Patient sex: M
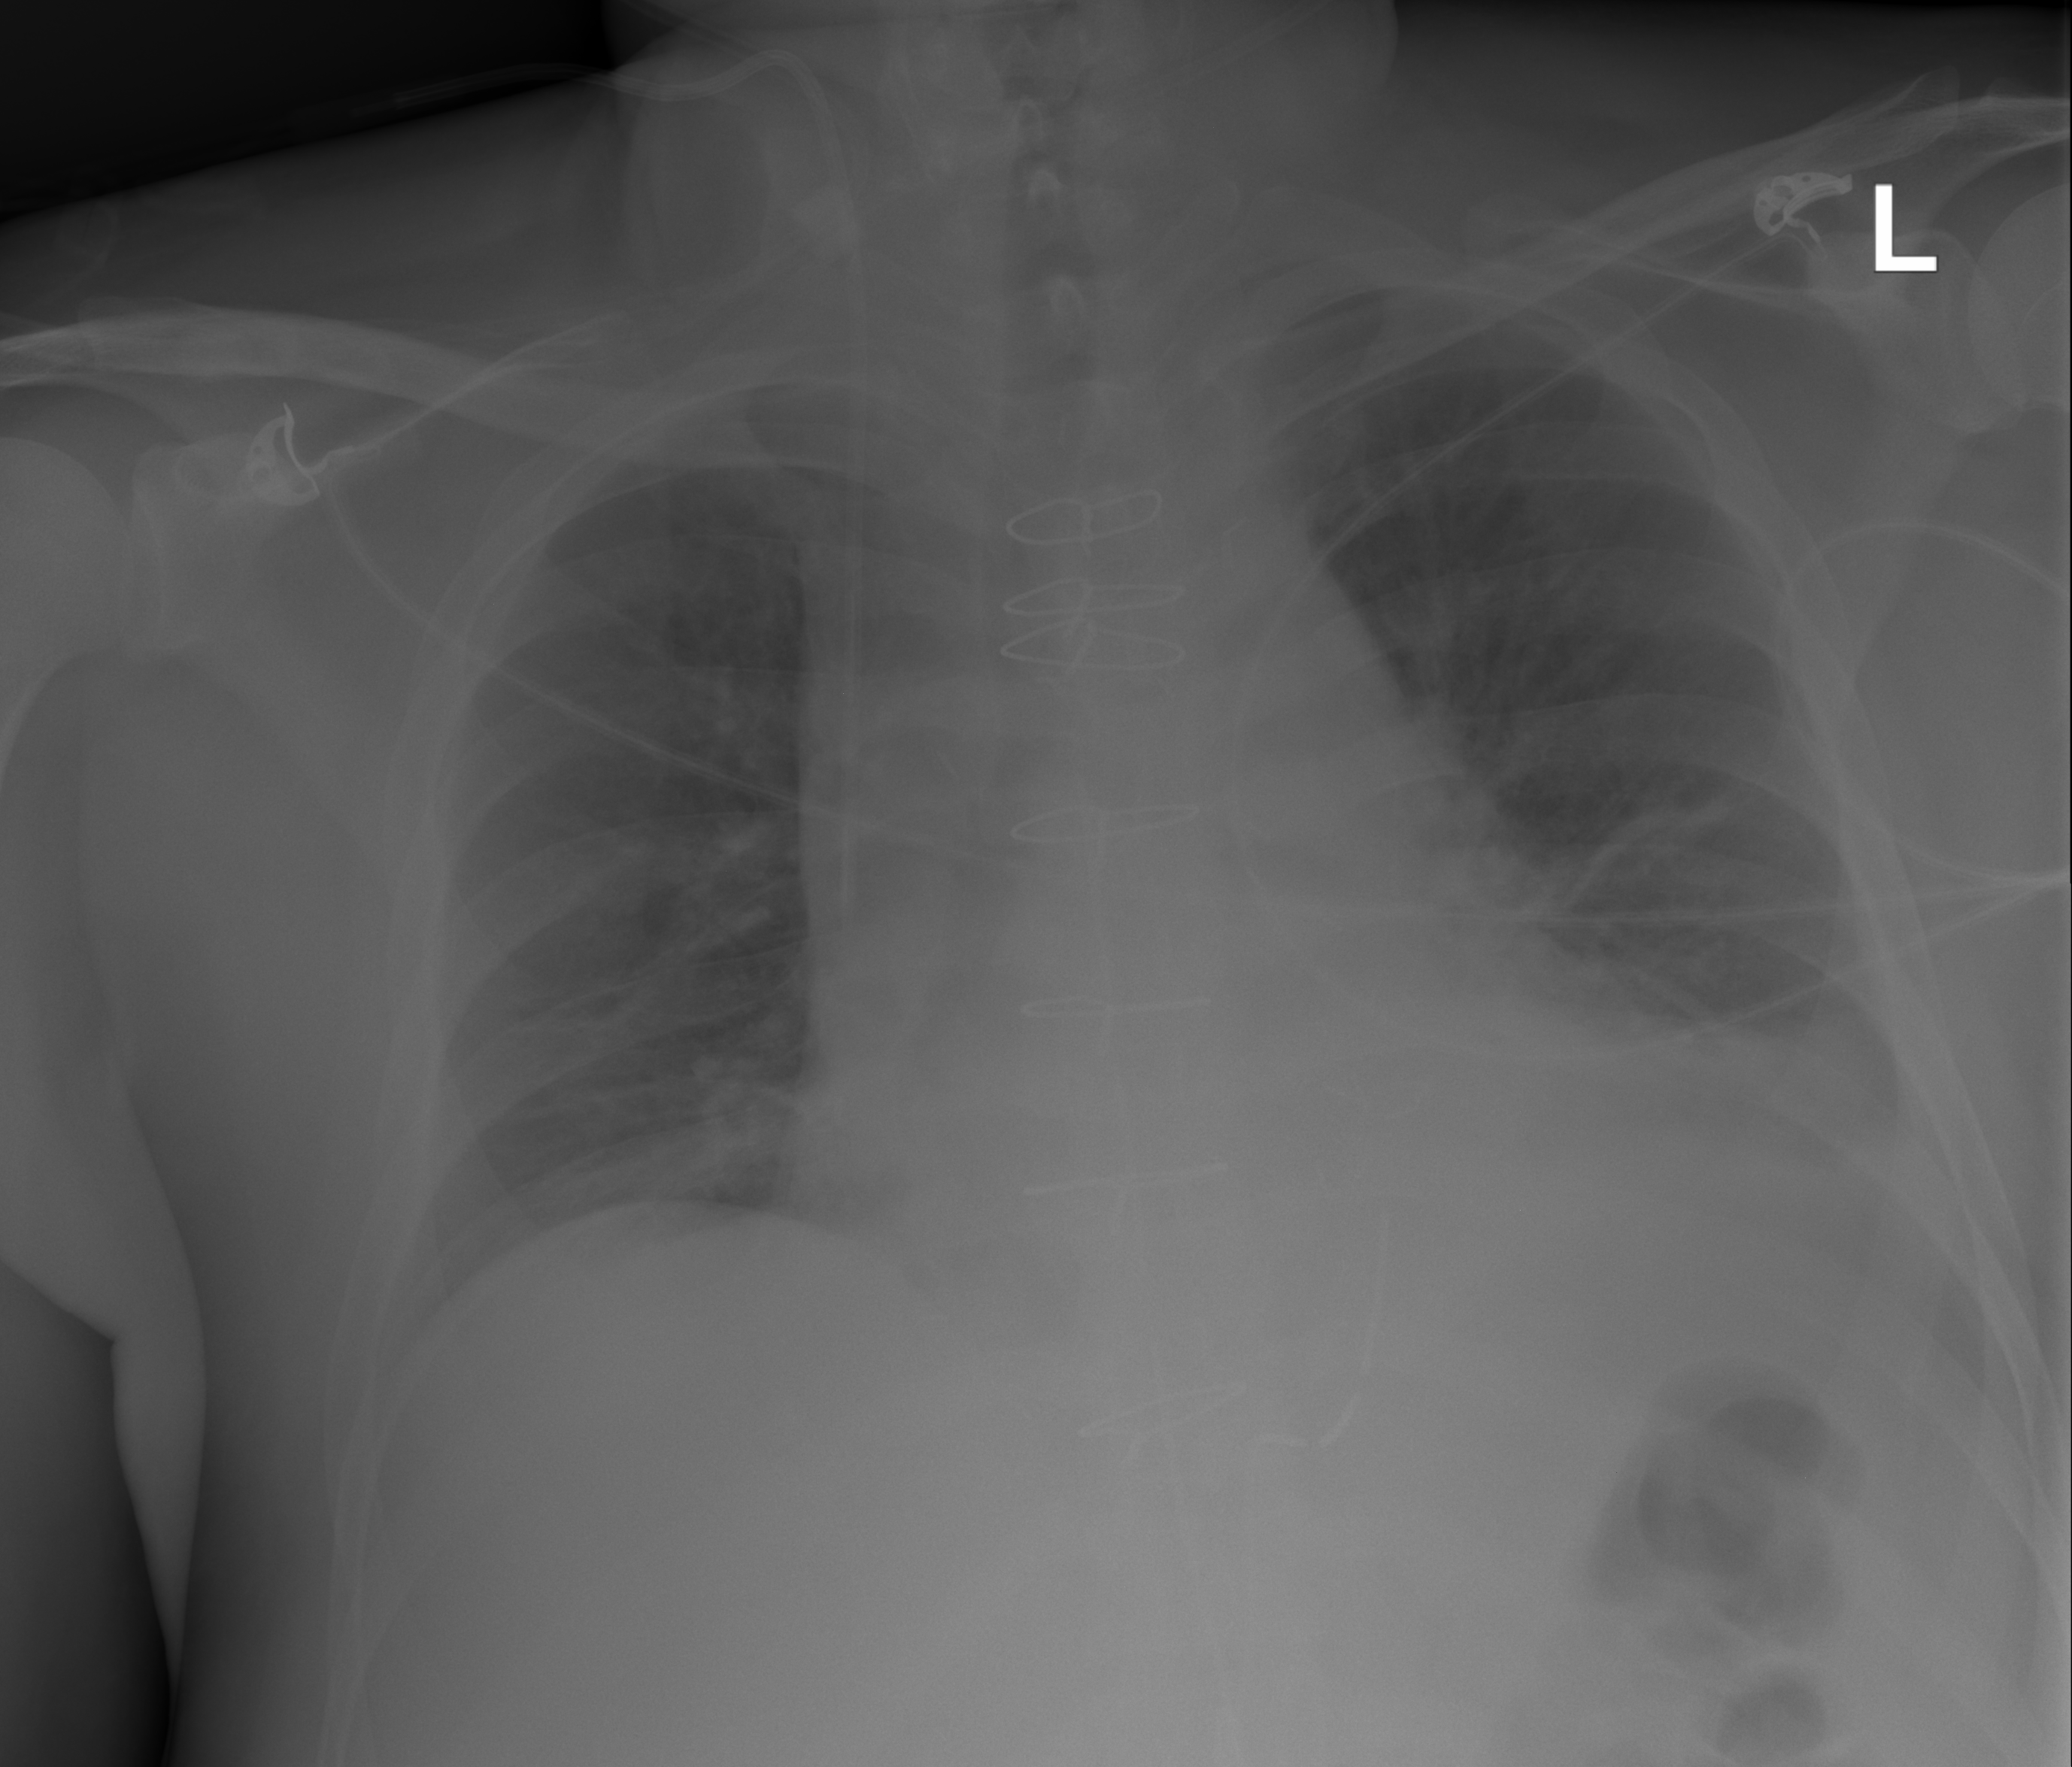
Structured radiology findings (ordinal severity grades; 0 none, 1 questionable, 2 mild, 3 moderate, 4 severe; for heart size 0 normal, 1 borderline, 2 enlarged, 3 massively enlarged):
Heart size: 1
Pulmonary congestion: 2
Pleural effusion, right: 0
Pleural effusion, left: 1
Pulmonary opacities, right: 0
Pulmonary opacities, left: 0
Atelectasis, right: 0
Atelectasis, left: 2